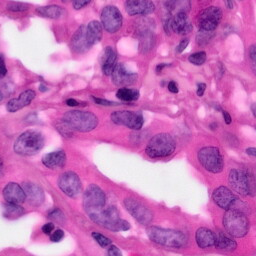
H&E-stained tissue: Pancreatic